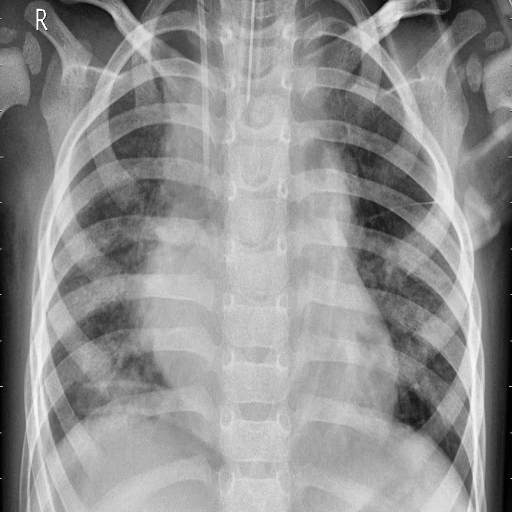
Finding: PNEUMONIA